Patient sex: M
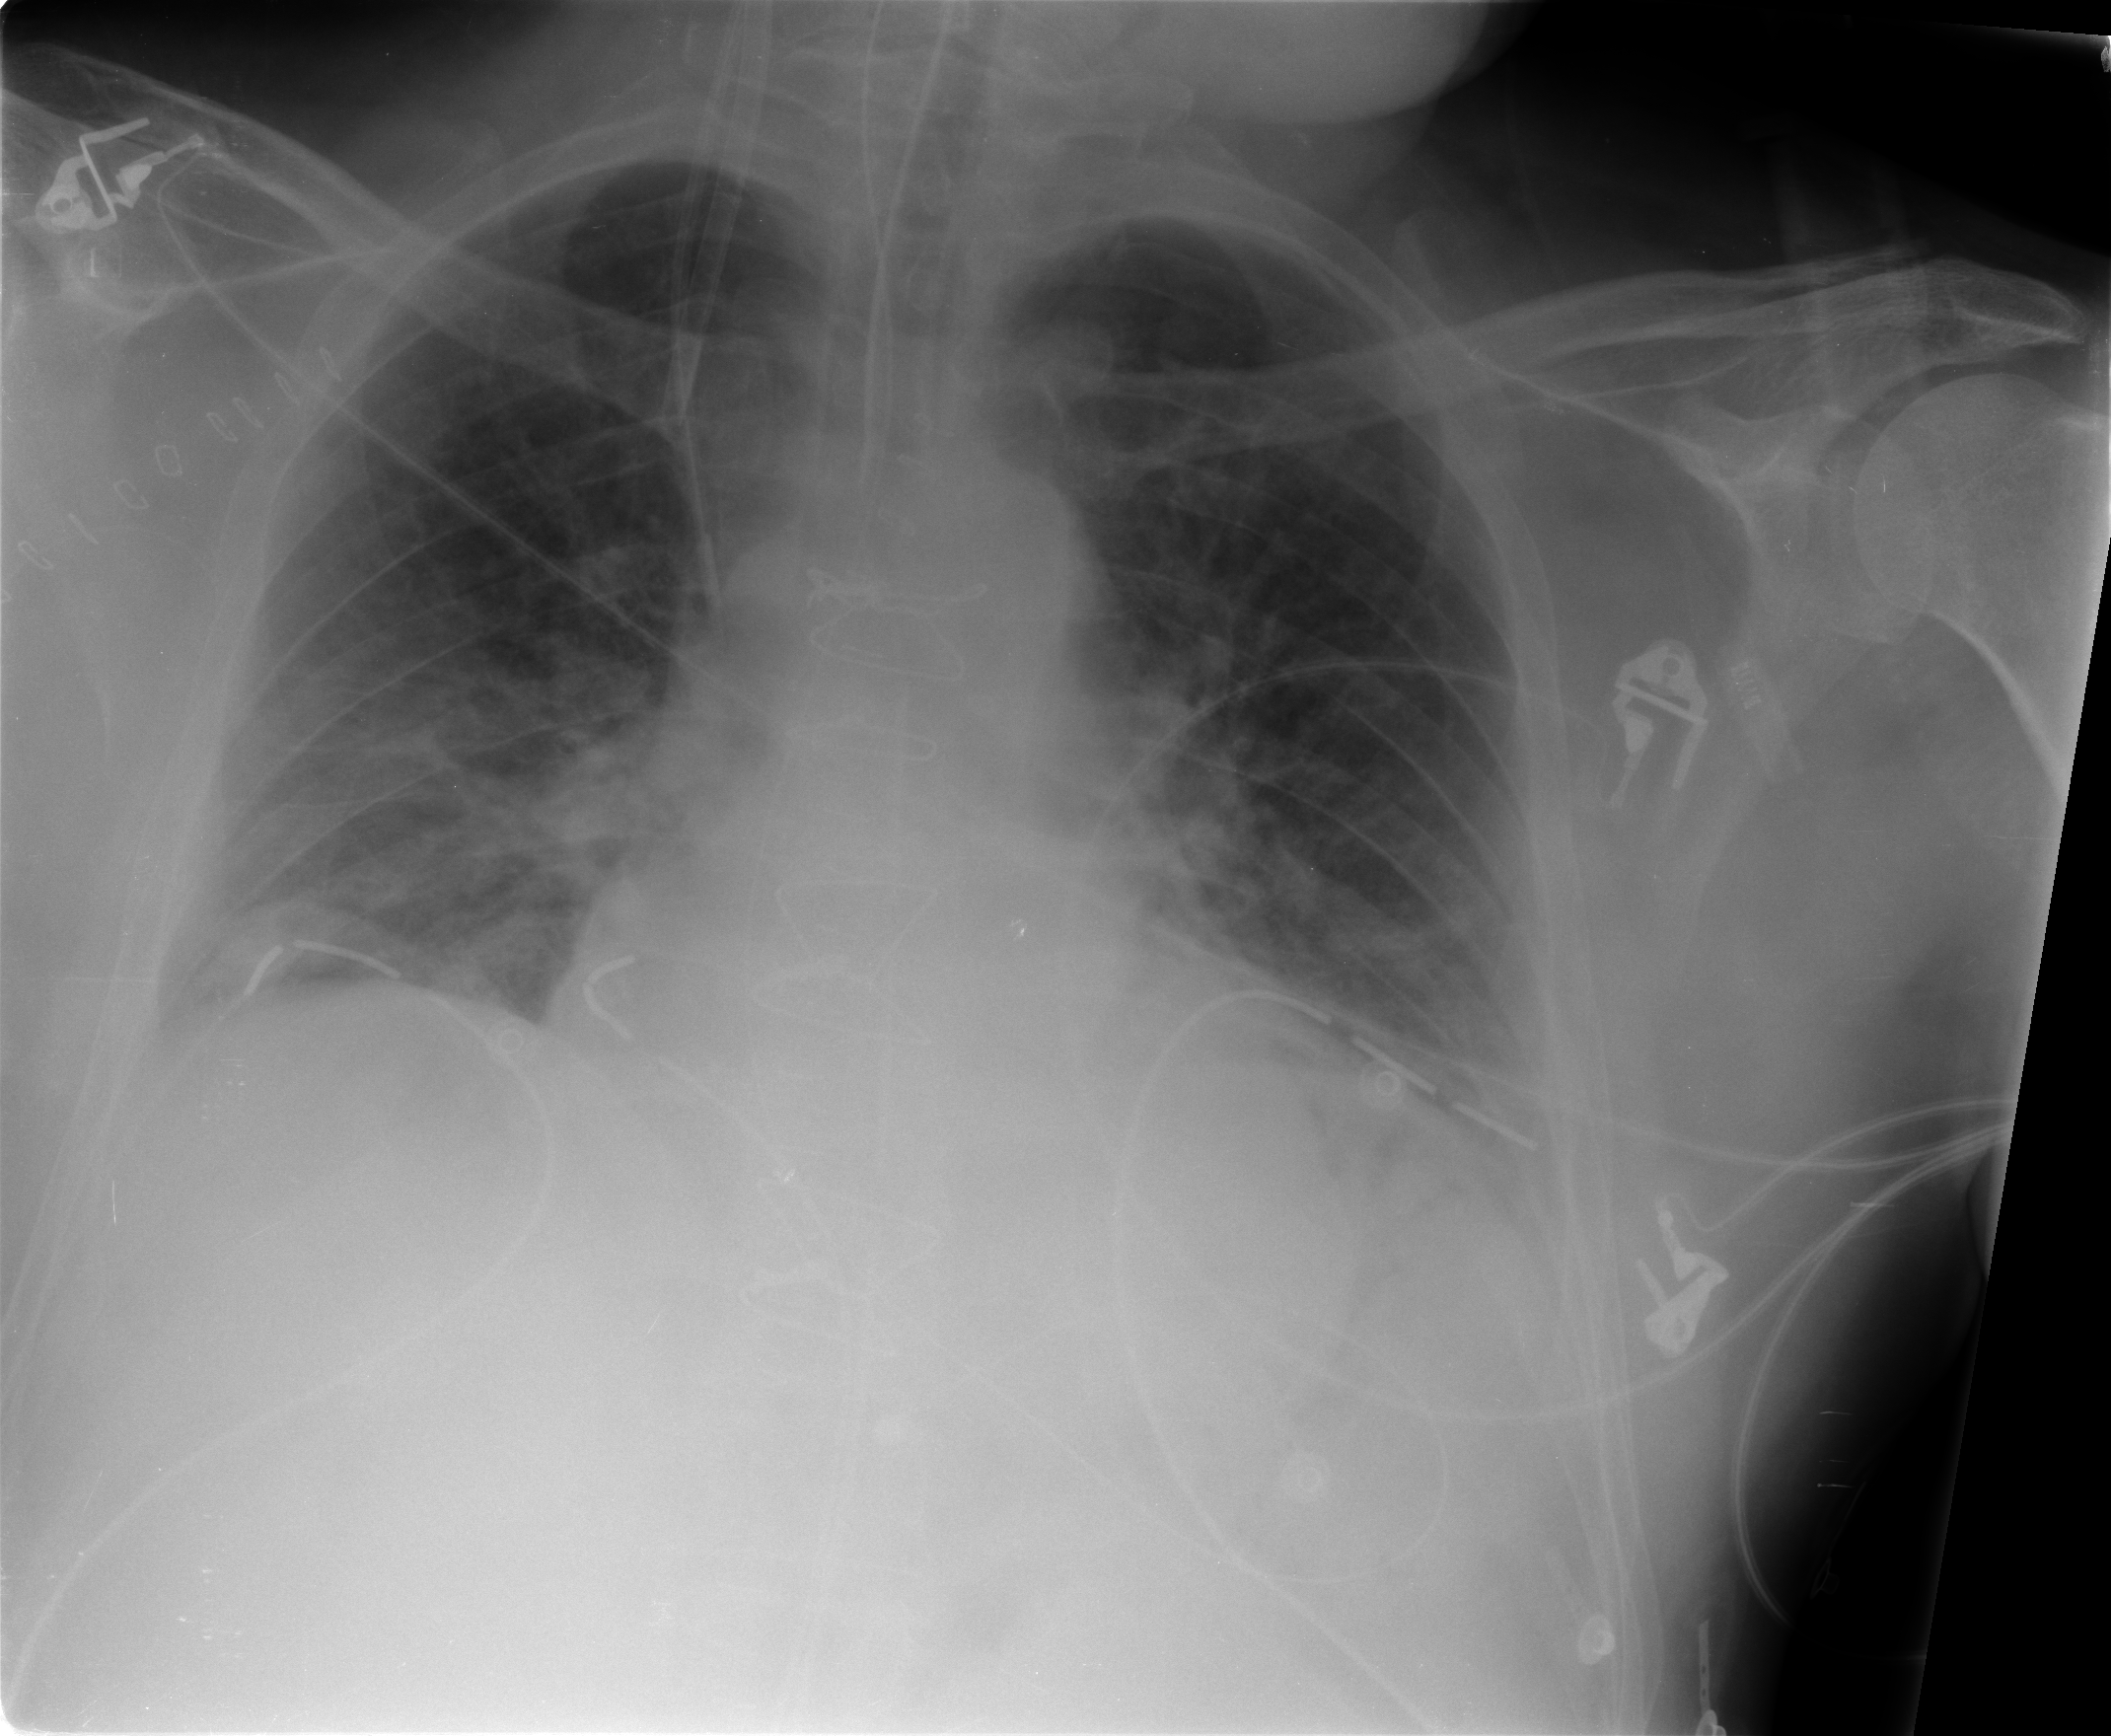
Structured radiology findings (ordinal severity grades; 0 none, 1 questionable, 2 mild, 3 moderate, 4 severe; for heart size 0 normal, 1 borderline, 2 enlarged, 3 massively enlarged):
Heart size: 1
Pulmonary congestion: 2
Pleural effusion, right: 2
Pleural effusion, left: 2
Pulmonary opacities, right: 1
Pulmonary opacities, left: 1
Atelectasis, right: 2
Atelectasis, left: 2